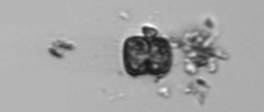
Label: Thalassiosira_TAG_external_detritus